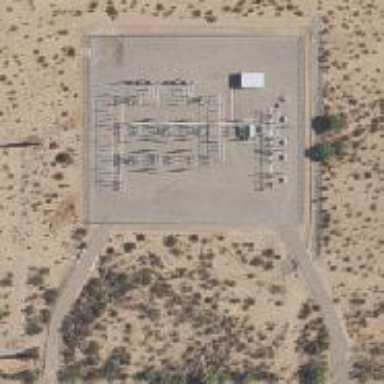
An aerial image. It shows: Switch used for power control.